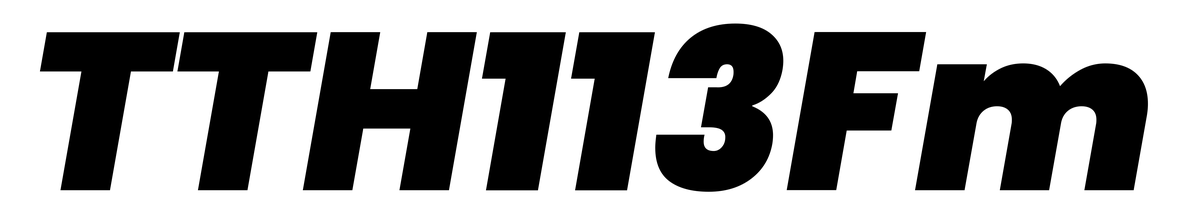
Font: Poppins-BlackItalic